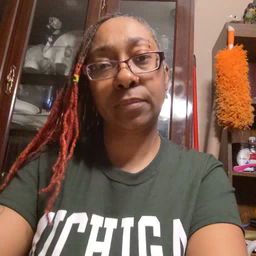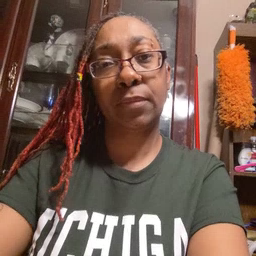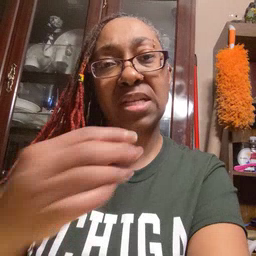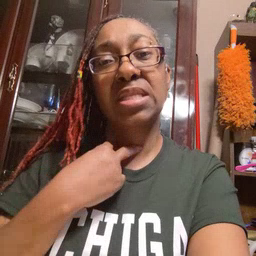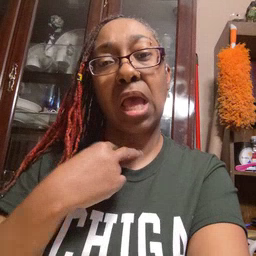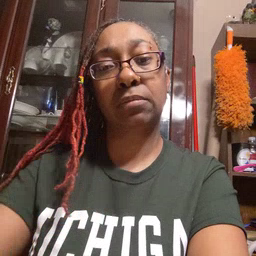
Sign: stuck